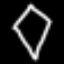
Label: diamond